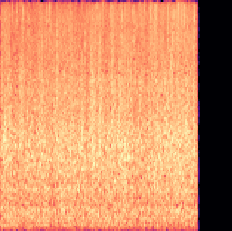
Sound class: Rain